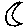
Label: moon